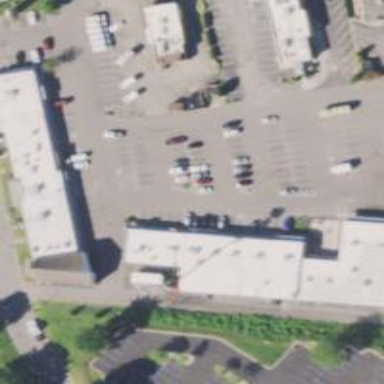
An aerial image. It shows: Car rental facility.